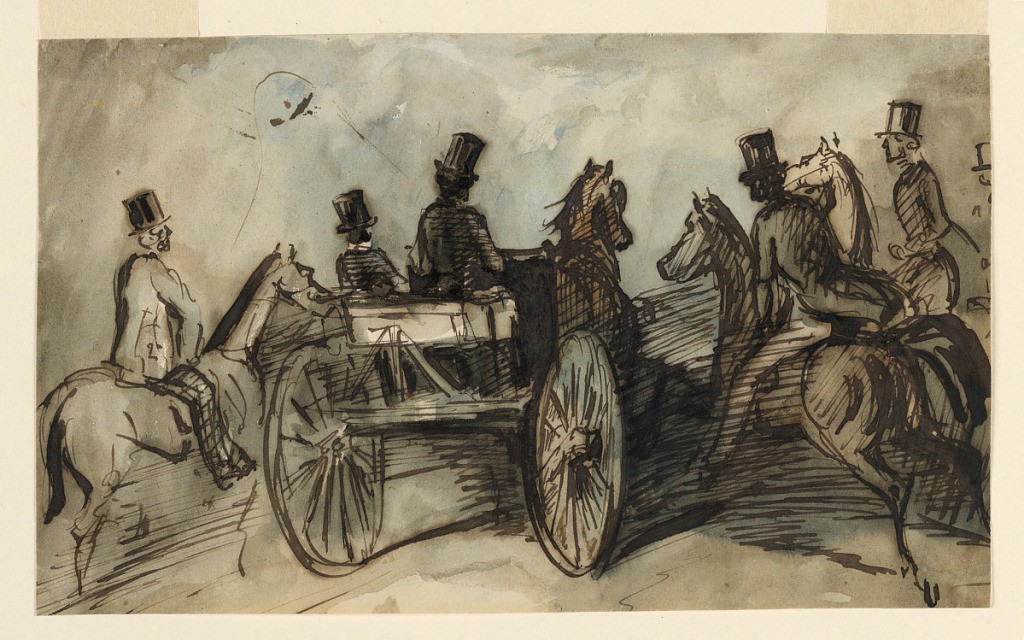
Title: A Carriage and Three Riders
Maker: Constantin Guys, French, 1802 – 1892
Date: ca. 1858
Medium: Pen and brown ink, brush and brown and black wash, blue watercolor on wove paper
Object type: Drawing
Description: Horizontal rectangle. A gentleman driving a two-wheeled dog cart with a groom. A gentleman on horseback at his left and two on his right. All male figures wearing high silk hats and seen in three quarter back view.